Question: For example, here is a QR Image:

<URL>
<URL> decodes the QR and outputs it's content which is "HelloWorld" in this case.
How can I use 'file_get_contents()' or a similar function to fetch the required data.
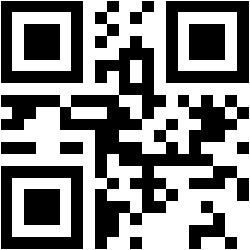
Answer: Actually is is possible to use 'file_get_contents()' to access it. ()
'''
<?php
$url = 'http://api.qrserver.com/v1/read-qr-code/?fileurl=http%3A%2F%2Fapi.qrserver.com%2Fv1%2Fcreate-qr-code%2F%3Fdata%3DHelloWorld';
$stuff = file_get_contents($url);
$data = json_decode($stuff);
print_r($data);
?>
'''
Which returns this object:
'''
Array
(
[0] => stdClass Object
(
[type] => qrcode
[symbol] => Array
(
[0] => stdClass Object
(
[seq] => 0
[data] => HelloWorld
[error] =>
)
)
)
)
'''
Allowing you to loop through (using 'foreach()') to echo out the stuff as you require.
'''
foreach($data as $item) {
echo $item->symbol[0]->data;
}
'''
Or simply:
'''
echo $data[0]->sybmol[0]->data;
'''
And that will give you the desired: 'HelloWorld'